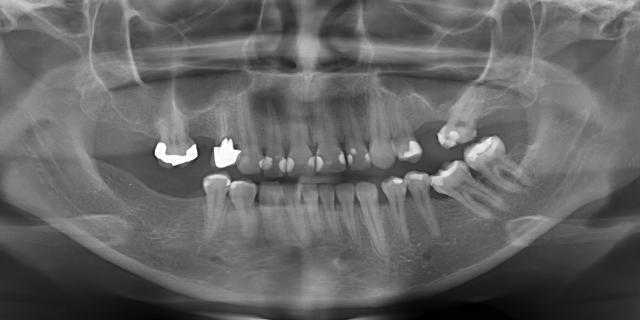
adult